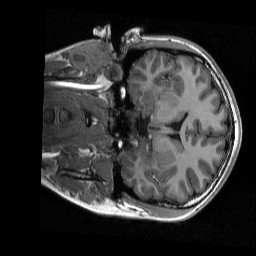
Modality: T1w
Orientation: coronal
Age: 22
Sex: female
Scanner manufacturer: siemens
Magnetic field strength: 3 T
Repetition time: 2.3 s
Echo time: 0.00298 s